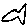
Label: fish